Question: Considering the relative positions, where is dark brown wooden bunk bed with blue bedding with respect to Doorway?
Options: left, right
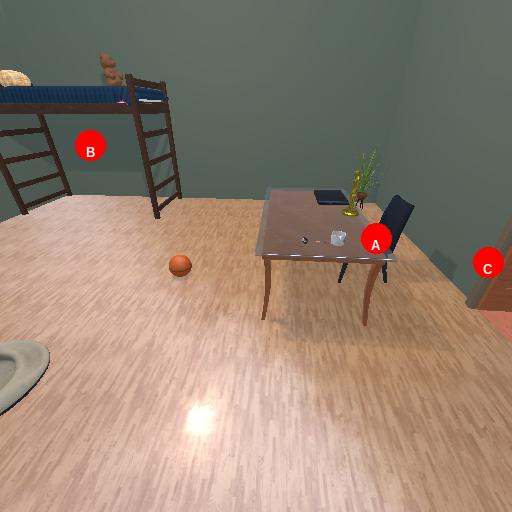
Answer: left